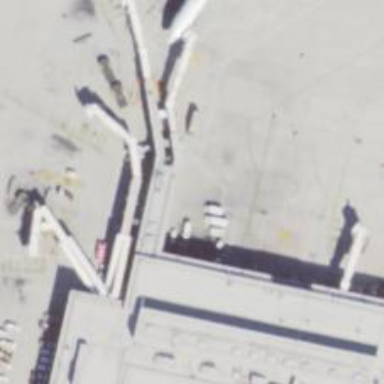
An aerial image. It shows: Airport gate.